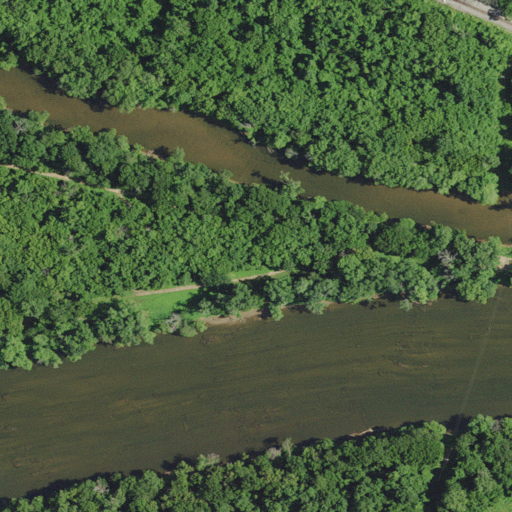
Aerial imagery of cape in Virginia named Point of Fork containing deciduous forest, open water, mixed forest, open development, grassland, and woody wetlands